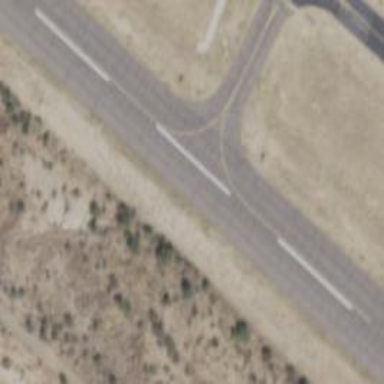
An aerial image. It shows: View of taxiway at the airport.